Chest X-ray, AP view. Patient: 24 years old, sex M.
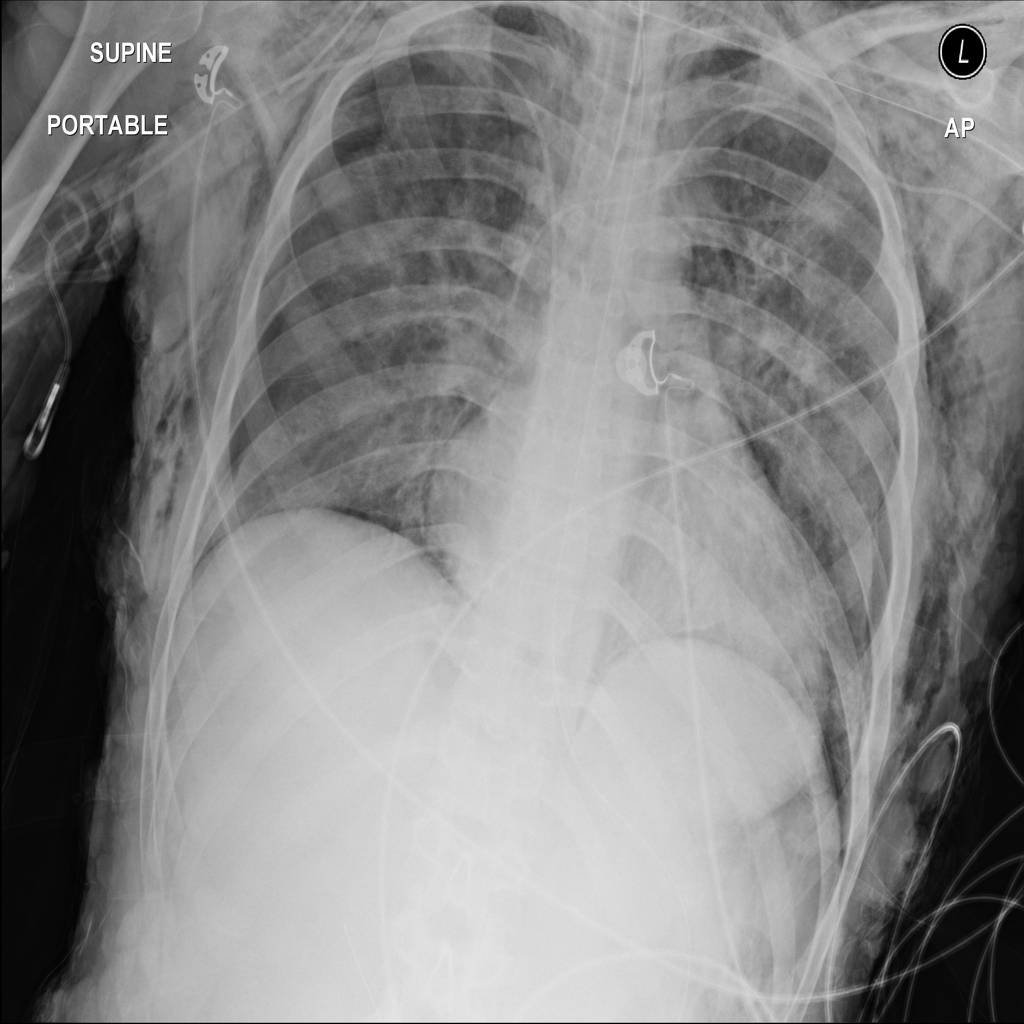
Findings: Emphysema, Pneumothorax